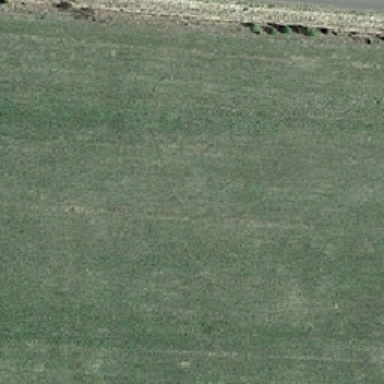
Next is the pasture .